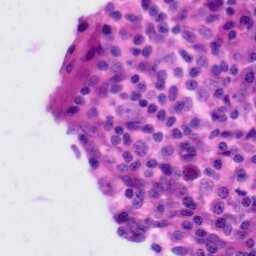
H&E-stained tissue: Tonsil